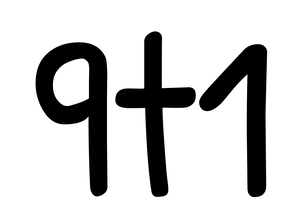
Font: PatrickHand-Regular